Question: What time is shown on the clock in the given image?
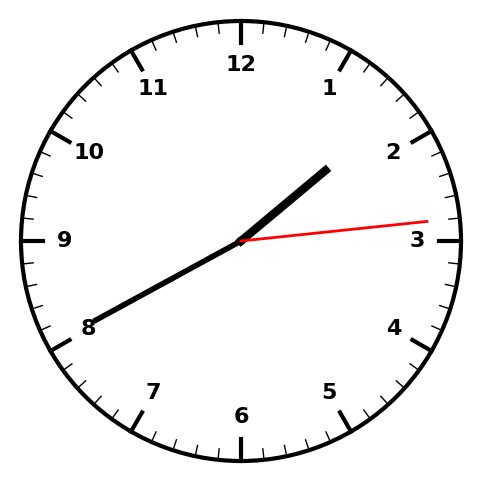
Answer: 01:40:14